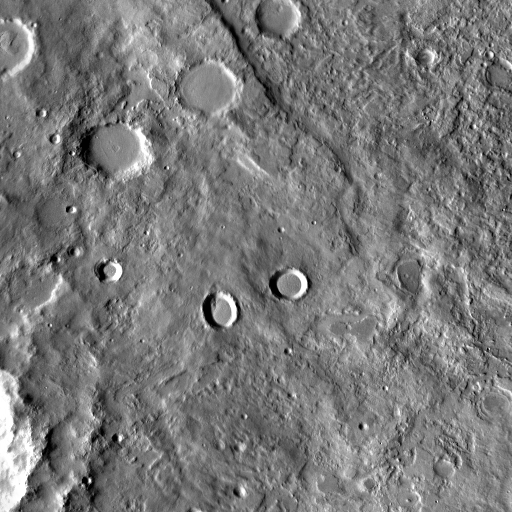
Crater classes present: Background, Other, Buried